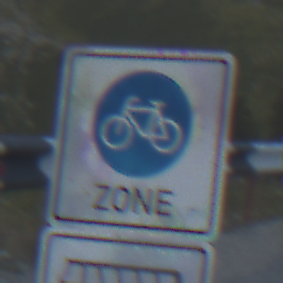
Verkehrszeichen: BeginnFahrradzone
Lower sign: MehrspurigeFahrzeugeFrei5
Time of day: SunriseSunset
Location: Outdoor (RoadRail)
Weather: Clear
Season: NotSpecified
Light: Natural